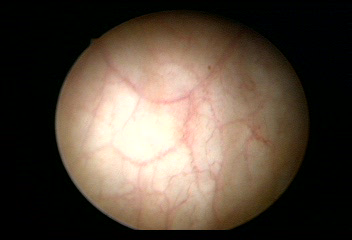
Modality: WLC
Class: Normal mucosa
Bladder cancer association: No